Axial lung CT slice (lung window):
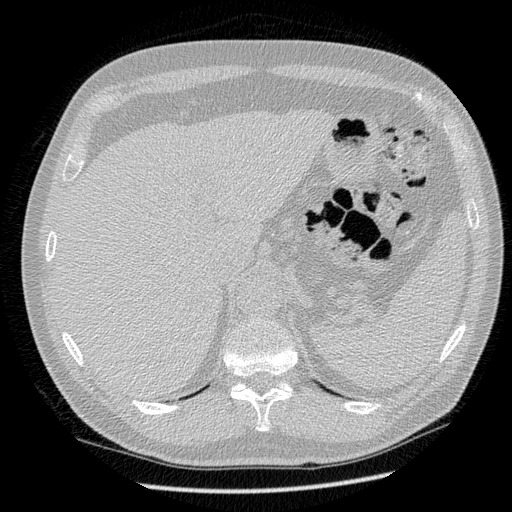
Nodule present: no